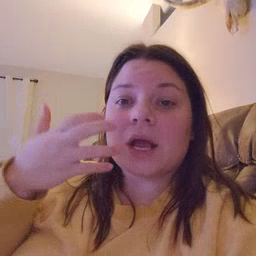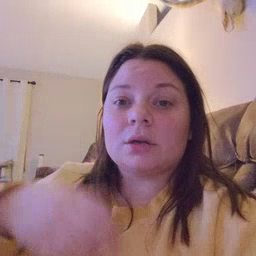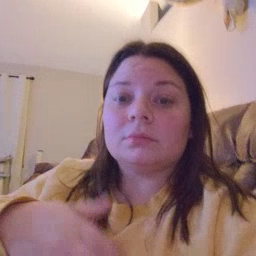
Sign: tiger